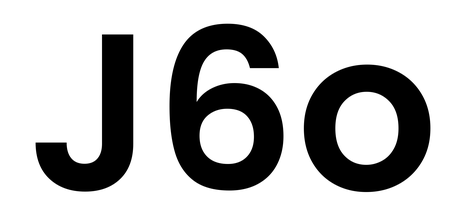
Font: Poppins-SemiBold